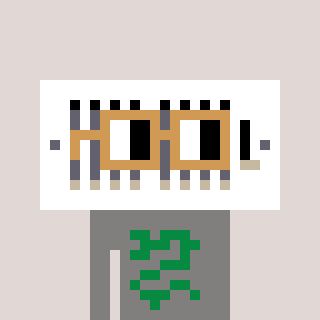
a pixel art character with square brown glasses, a vent-shaped head and a bluegrey-colored body on a warm background